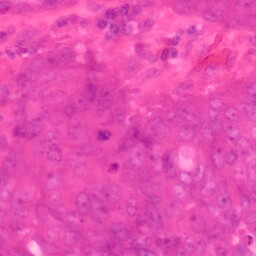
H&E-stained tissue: Colon